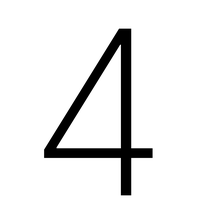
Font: Inter_ExtraLight